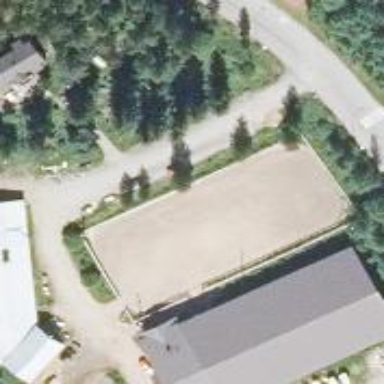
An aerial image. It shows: Dirt equestrian pitch for leisure land.